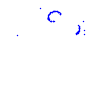
Particle: kaon